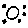
Label: moon